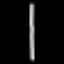
Label: line